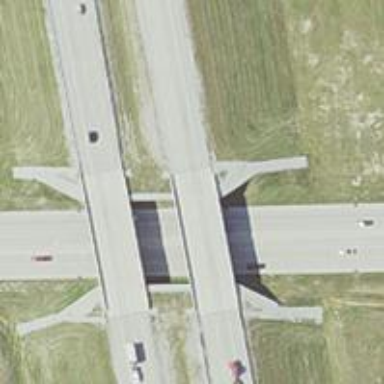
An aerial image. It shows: Motorway bridge.